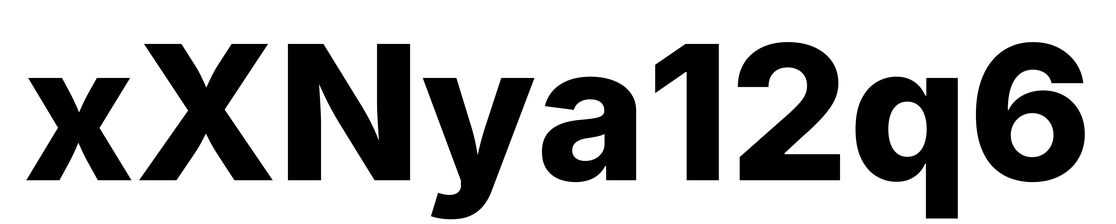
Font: Inter_ExtraBold